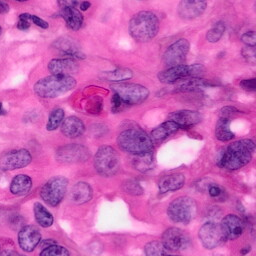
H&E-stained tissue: Pancreatic